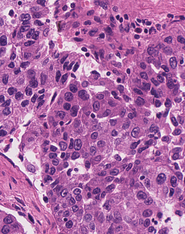
Tumor epithelial tissue: yes
Tumor-associated stroma tissue: yes
Normal tissue: no